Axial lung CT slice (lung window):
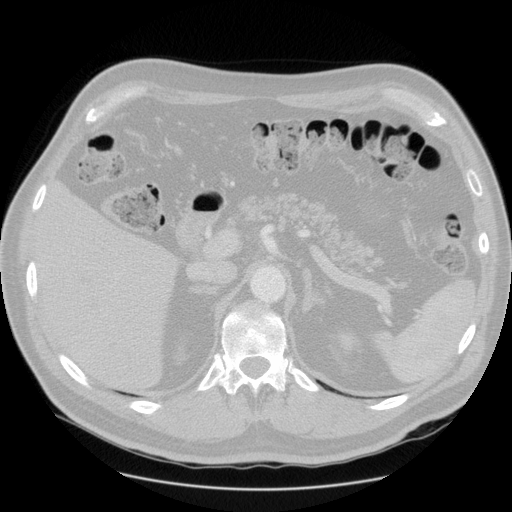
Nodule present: no